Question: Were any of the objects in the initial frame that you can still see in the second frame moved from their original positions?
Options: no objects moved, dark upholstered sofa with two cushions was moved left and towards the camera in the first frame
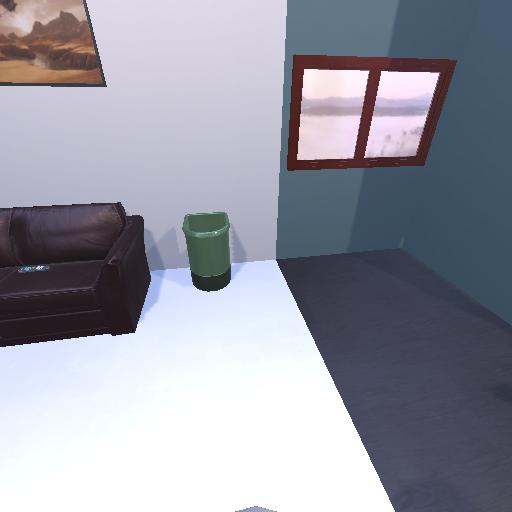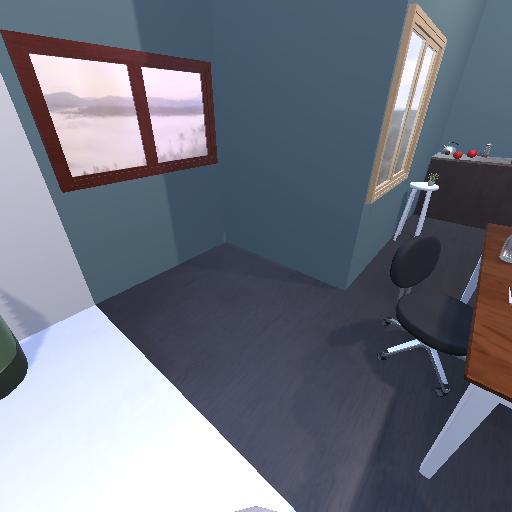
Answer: no objects moved